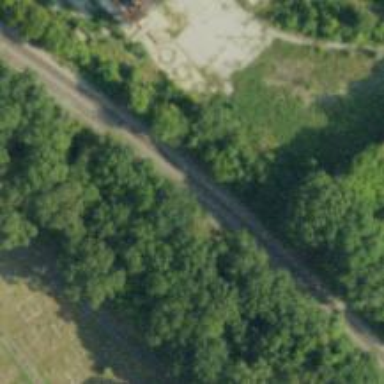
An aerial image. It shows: Railway track.